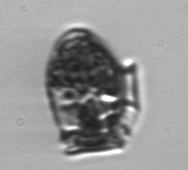
Label: Dinophysis_acuminata